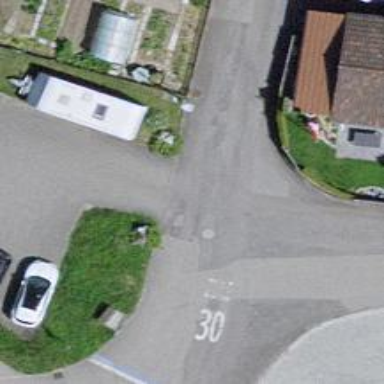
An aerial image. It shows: Asphalt road in residential area.